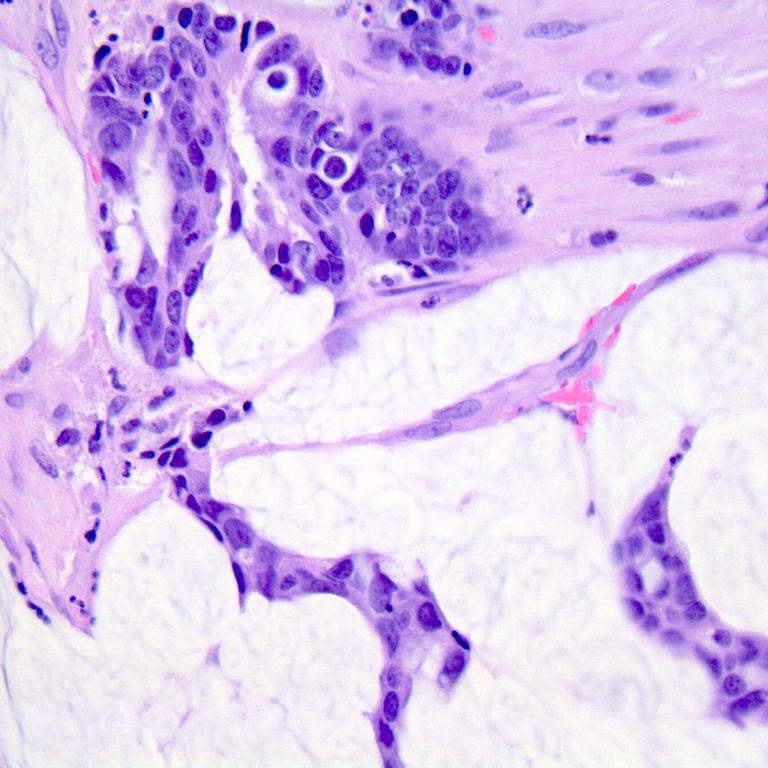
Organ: colon
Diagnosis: adenocarcinomas